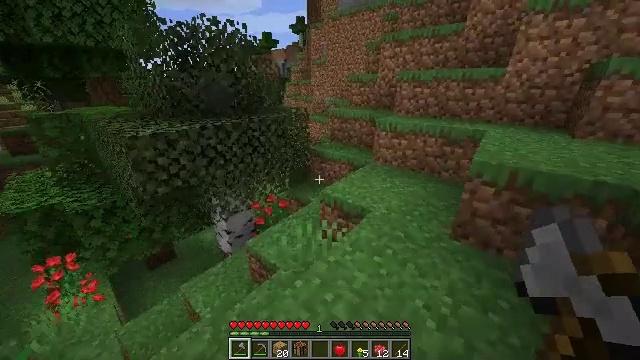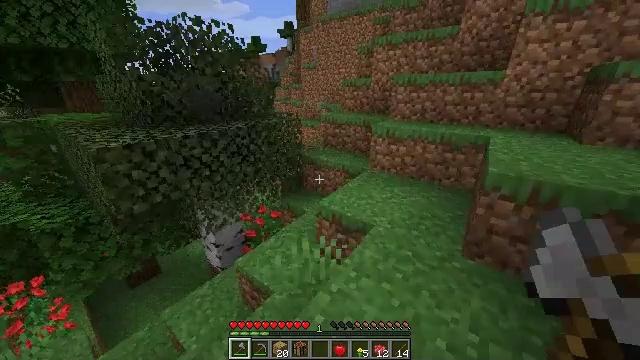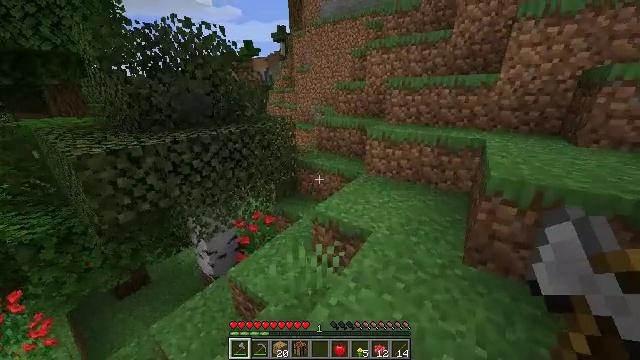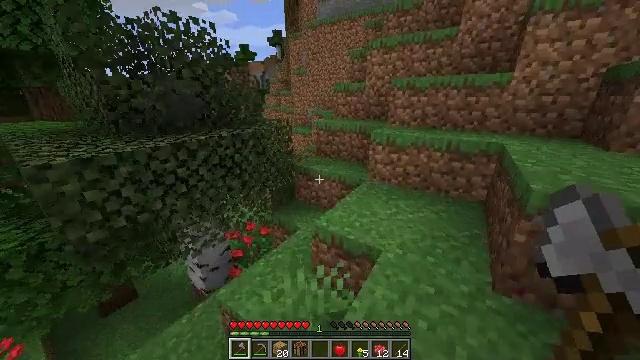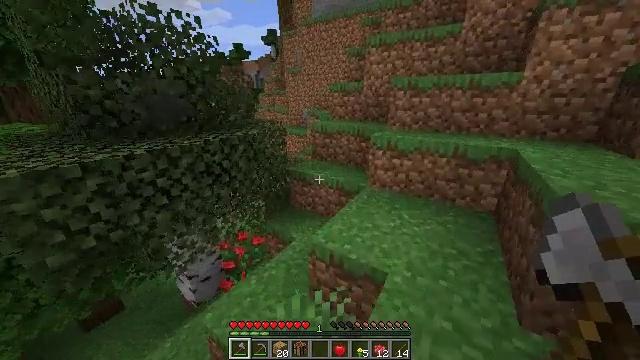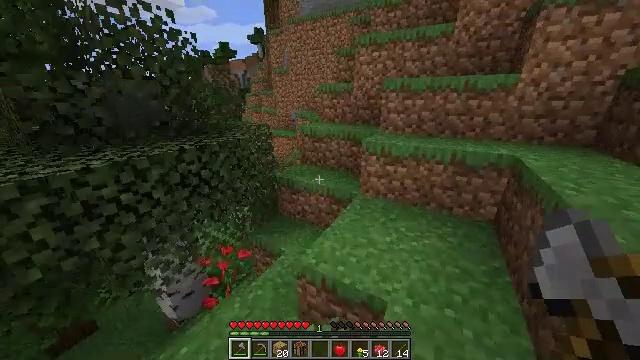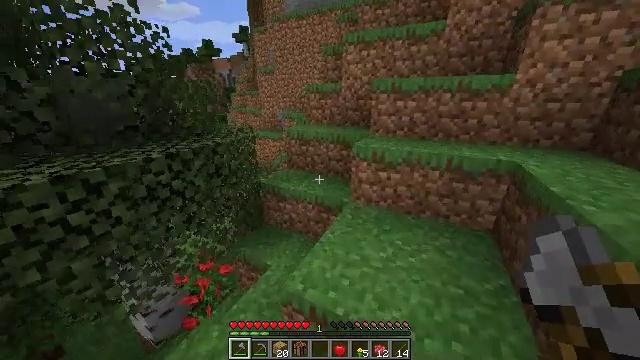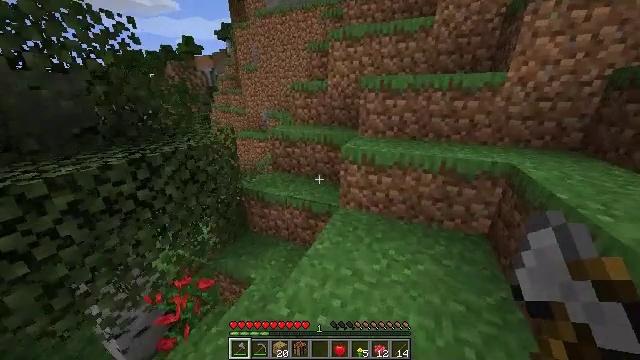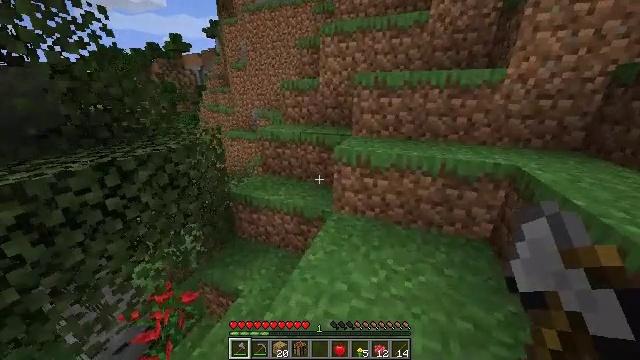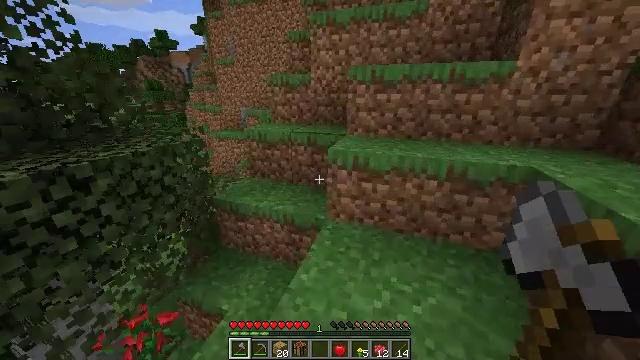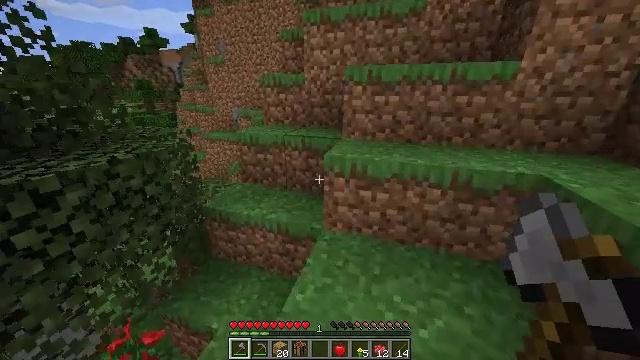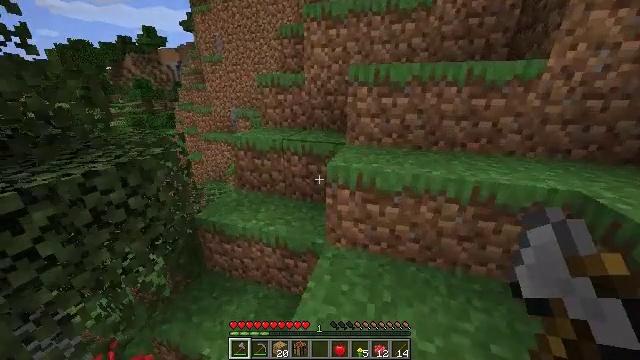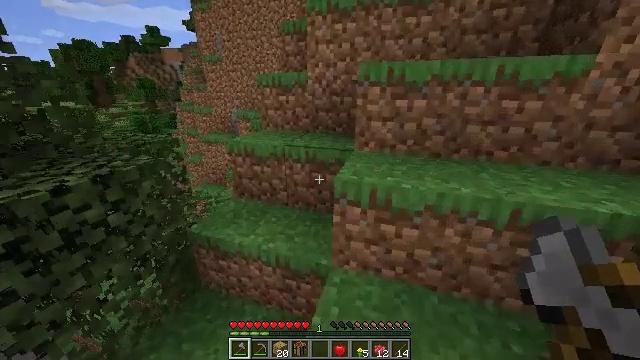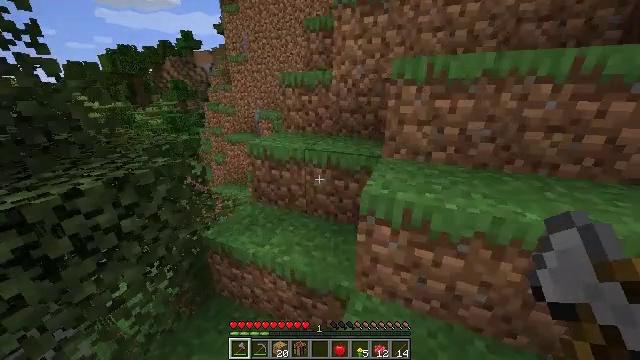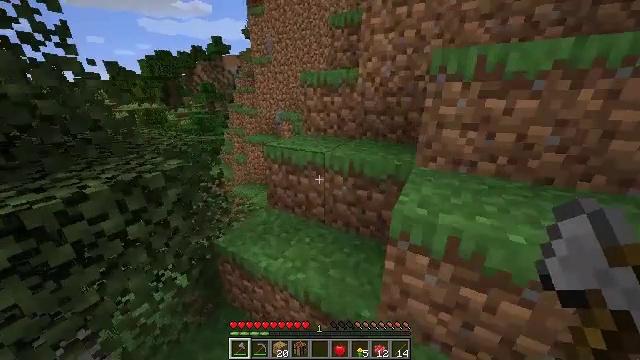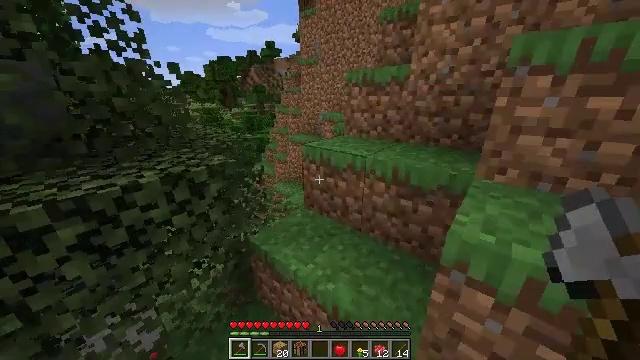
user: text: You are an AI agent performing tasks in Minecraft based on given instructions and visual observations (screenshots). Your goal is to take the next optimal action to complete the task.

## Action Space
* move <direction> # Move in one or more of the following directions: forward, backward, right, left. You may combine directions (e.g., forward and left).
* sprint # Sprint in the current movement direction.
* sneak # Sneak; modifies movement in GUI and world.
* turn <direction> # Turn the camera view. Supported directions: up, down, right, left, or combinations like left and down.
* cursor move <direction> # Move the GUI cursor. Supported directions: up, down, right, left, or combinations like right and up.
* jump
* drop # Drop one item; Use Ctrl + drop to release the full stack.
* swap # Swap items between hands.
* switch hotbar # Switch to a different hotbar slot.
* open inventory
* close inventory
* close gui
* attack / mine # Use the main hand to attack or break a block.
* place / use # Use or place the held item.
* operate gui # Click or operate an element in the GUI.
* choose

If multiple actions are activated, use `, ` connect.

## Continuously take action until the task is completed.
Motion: motion action
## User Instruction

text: Mine the dandelion from the ground.
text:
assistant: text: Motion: move forward, turn right
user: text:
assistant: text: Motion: move forward, turn right
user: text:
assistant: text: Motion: move forward
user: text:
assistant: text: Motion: move forward, turn right
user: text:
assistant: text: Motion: move forward, turn right
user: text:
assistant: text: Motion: move forward, turn right
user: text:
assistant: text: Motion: move forward, turn right
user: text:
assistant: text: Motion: move forward, turn right
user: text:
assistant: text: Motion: move forward, turn right
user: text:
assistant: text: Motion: move forward, turn right
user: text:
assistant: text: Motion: move forward
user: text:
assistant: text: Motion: move forward
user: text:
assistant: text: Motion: move forward, turn left
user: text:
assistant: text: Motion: move forward, turn left
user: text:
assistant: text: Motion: move forward, turn left
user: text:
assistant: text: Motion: move forward, turn left
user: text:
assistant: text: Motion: move forward, jump
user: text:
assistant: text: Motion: move forward, jump
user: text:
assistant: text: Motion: move forward
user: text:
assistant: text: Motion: move forward
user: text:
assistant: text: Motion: move forward
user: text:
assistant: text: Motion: move forward
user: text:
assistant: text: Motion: move forward
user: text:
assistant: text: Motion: move forward
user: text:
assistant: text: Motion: move forward
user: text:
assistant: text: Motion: move forward
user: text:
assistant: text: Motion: move forward
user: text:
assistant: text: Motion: move forward
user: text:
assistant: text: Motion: move forward
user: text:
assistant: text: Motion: move forward